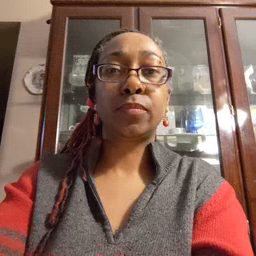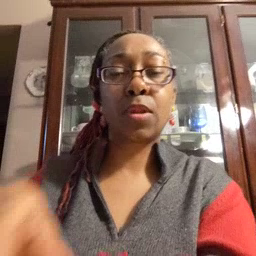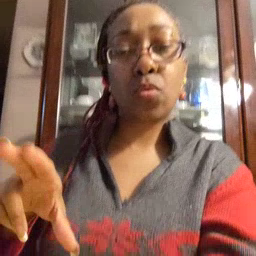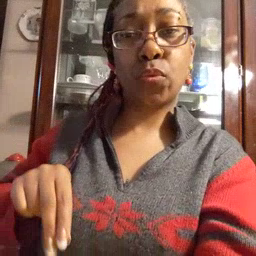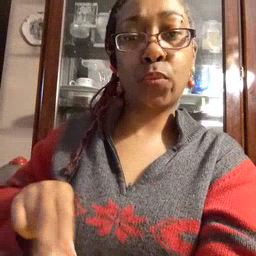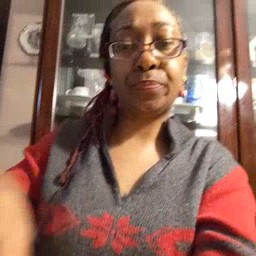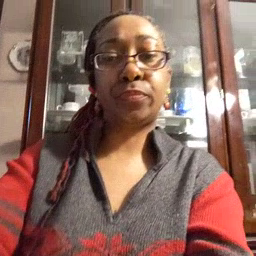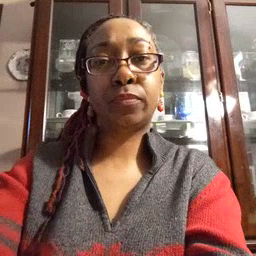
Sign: underwear